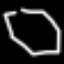
Label: octagon